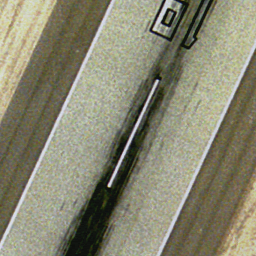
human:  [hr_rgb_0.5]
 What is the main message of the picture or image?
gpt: runway